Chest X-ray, AP view. Patient: 50 years old, sex M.
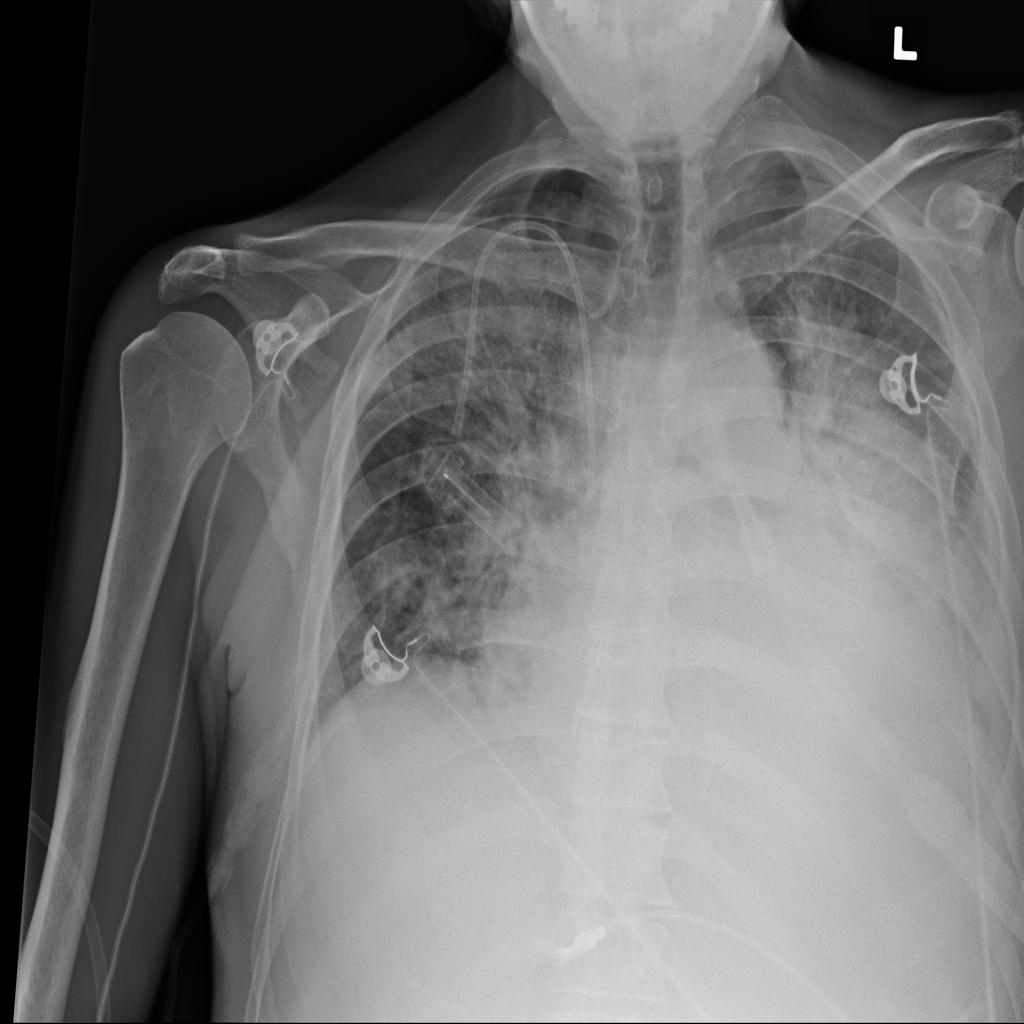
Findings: Infiltration, Mass